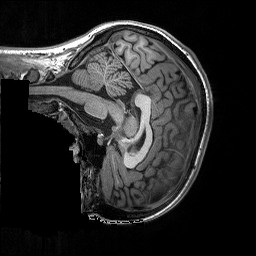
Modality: T1w
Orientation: sagittal
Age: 22
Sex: female
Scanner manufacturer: siemens
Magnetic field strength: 3 T
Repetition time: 2.3 s
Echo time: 0.00298 s